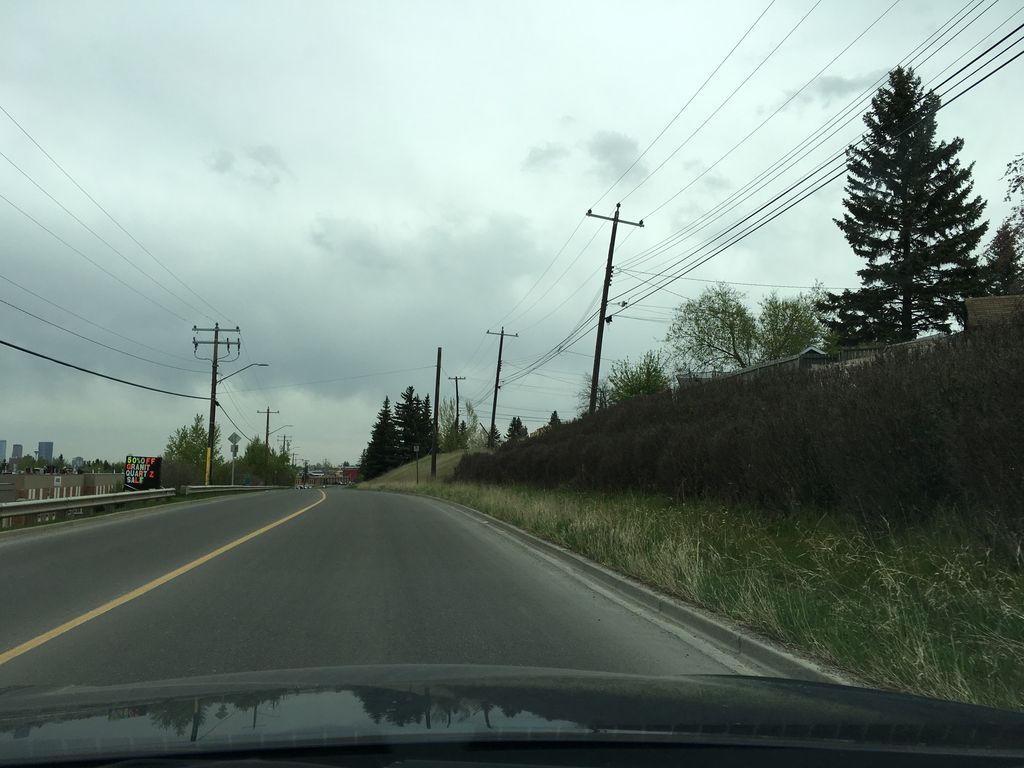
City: calgary